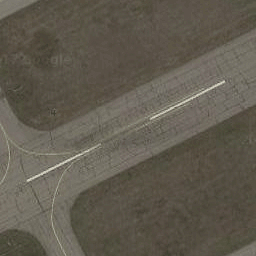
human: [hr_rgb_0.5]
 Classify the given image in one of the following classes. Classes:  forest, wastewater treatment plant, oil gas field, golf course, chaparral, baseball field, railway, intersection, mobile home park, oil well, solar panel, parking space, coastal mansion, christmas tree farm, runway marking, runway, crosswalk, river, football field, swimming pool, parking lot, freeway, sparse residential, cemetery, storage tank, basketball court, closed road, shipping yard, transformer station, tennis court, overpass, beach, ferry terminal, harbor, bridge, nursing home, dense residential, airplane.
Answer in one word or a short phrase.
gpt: runway